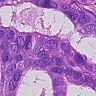
Metastatic tissue present: yes